Question: I had a friend make a background for the program I made so that it wouldn't look so plain, and I thought the best way to place the images would be to make a JLabel, fill it with an image, and set it to the size of the screen. This worked fine, except there is a small border around the JFrame and I can't get the JLabel to touch the edges of the frame. Thoughts? I have attached a picture.

'''
public class ProgramDriver extends JFrame {
private JPanel contentPane;
private static CardLayout cardLayout;
private JTextField addGradeN;
private JTextField addGradeD;
/**
* Launch the application.
*/
public static void main(String[] args) {
EventQueue.invokeLater(new Runnable() {
public void run() {
try {
ProgramDriver frame = new ProgramDriver();
frame.setVisible(true);
} catch (Exception e) {
e.printStackTrace();
}
}
});
}
//Global Variables
...
manager = new StateManager(gb);
//JFrame Settings
setTitle("Grade Book");
setDefaultCloseOperation(JFrame.DISPOSE_ON_CLOSE);
setBounds(100, 100, 656, 530);
contentPane = new JPanel();
contentPane.setBorder(new EmptyBorder(5, 5, 5, 5));
setContentPane(contentPane);
cardLayout = new CardLayout(0,0);
contentPane.setLayout(cardLayout);
setResizable(false);
//Home Panel
final JPanel Home = new JPanel();
contentPane.add(Home, "Home");
Home.setLayout(null);
JButton btnSeeGrades = new JButton("See Grades");
...
//Grades Panel
JPanel Grades = new JPanel();
contentPane.add(Grades, "Grades");
Grades.setLayout(null);'
'''
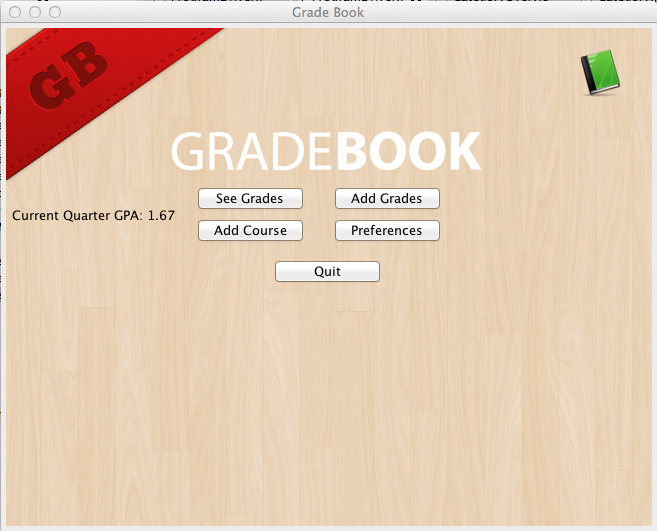
Answer: To expand on Eng.Fouad's answer, you'll want to use the 'drawImage(...)' method that takes 6 parameters, image, x and y location, image width and height, and image observer, and draw it like so from within a JPanel:
'''
g.drawImage(img, 0, 0, getWidth(), getHeight(), this);
'''
For example, my <URL>:
'''
import java.awt.Graphics;
import java.awt.image.BufferedImage;
import java.io.IOException;
import java.net.URL;
import javax.imageio.ImageIO;
import javax.swing.*;
@SuppressWarnings("serial")
public class ExpandingImage extends JPanel {
public static final String GUITAR = "http://duke.kenai.com/Oracle/OracleStrat.png";
BufferedImage img;
public ExpandingImage(String imgUrlPath) throws IOException {
URL imgUrl = new URL(imgUrlPath);
img = ImageIO.read(imgUrl);
}
@Override
protected void paintComponent(Graphics g) {
super.paintComponent(g);
if (img != null) {
g.drawImage(img, 0, 0, getWidth(), getHeight(), this);
}
}
private static void createAndShowGui() {
ExpandingImage mainPanel;
try {
mainPanel = new ExpandingImage(GUITAR);
JFrame frame = new JFrame("ExpandingImage");
frame.setDefaultCloseOperation(JFrame.EXIT_ON_CLOSE);
frame.getContentPane().add(mainPanel);
frame.pack();
frame.setLocationByPlatform(true);
frame.setExtendedState(JFrame.MAXIMIZED_BOTH);
frame.setVisible(true);
} catch (IOException e) {
e.printStackTrace();
}
}
public static void main(String[] args) {
SwingUtilities.invokeLater(new Runnable() {
public void run() {
createAndShowGui();
}
});
}
}
'''
I see that you're using an EmptyBorder around the contentPane. Why if you don't want this border to be present?